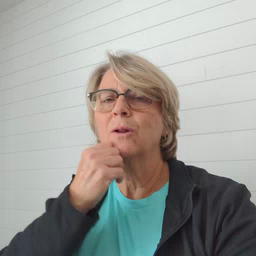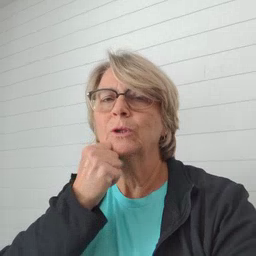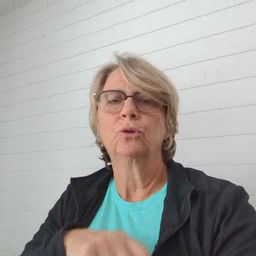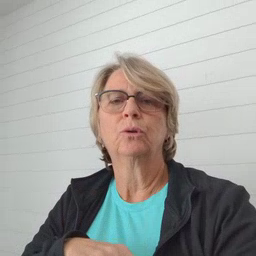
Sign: underwear